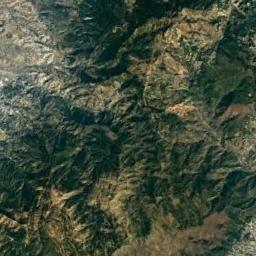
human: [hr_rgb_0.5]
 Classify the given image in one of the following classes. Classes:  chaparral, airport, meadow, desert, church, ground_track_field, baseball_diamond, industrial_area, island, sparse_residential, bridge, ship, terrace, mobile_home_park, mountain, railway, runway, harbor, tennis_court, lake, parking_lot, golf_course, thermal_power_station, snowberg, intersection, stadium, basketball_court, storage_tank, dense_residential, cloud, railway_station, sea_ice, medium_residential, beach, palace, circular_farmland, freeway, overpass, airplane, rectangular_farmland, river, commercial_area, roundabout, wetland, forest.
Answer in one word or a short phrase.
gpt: mountain